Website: walmart
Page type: billing-address
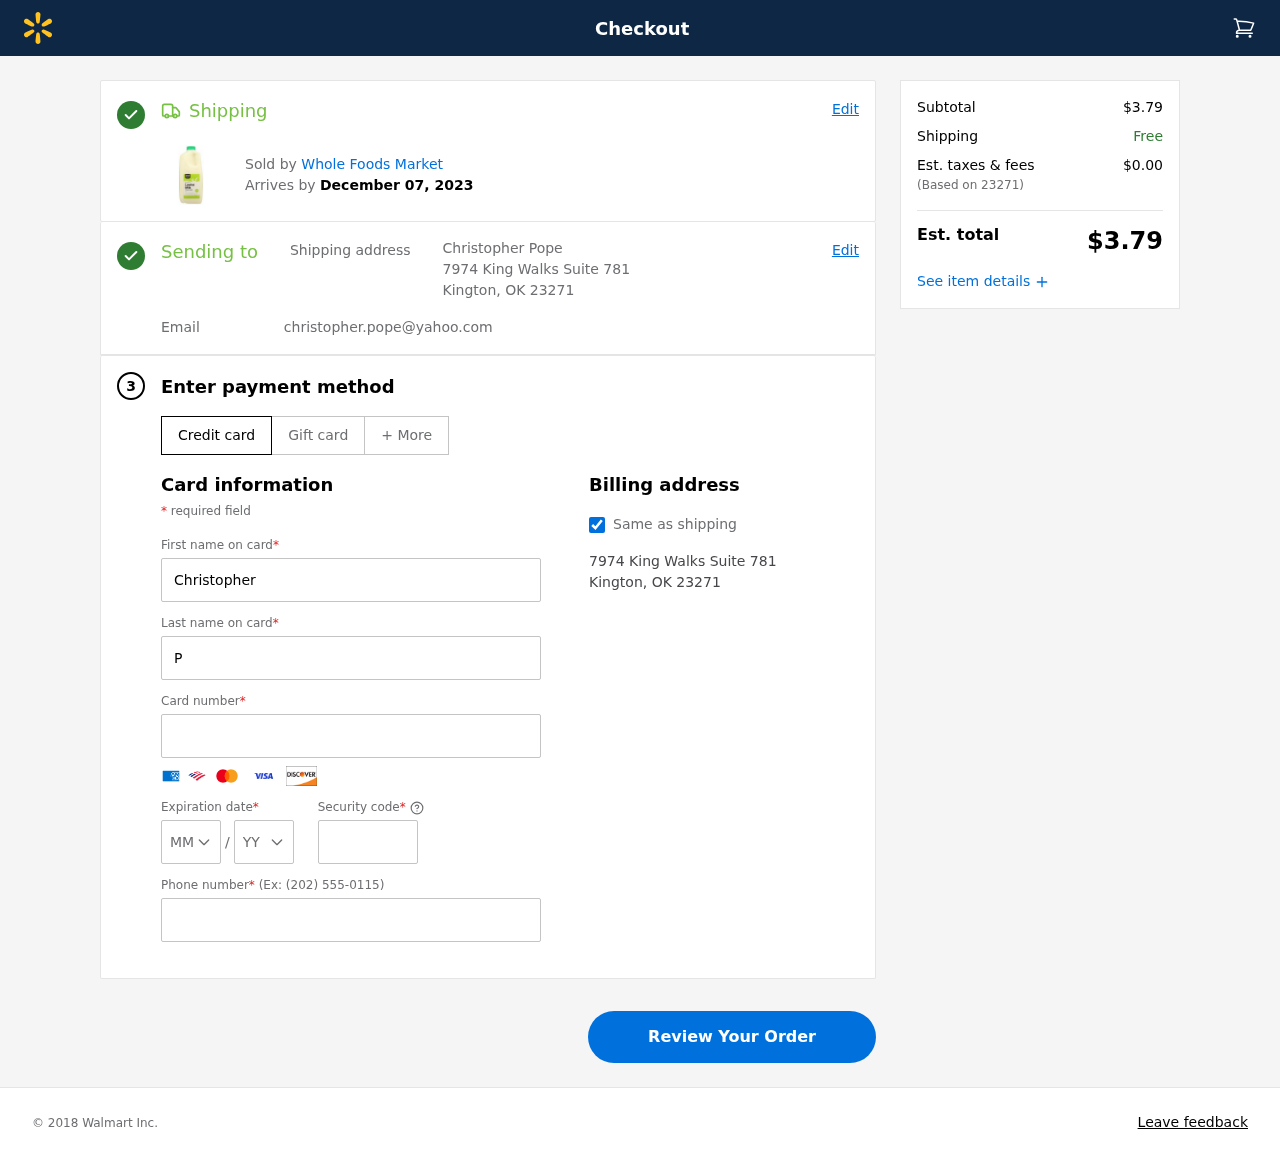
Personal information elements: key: PII_CARD_CVV
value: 7957
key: PII_CARD_EXPIRY_MONTH
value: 12
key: PII_CARD_EXPIRY_YEAR
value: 30
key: PII_CARD_NUMBER
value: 3493 3018 3893 537
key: PII_CITY_STATE_ZIP
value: Kington, OK 23271
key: PII_EMAIL
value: christopher.pope@yahoo.com
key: PII_FIRSTNAME
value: Christopher
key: PII_FULLNAME
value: Christopher Pope
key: PII_LASTNAME
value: Pope
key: PII_PHONE
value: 3446655489
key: PII_POSTCODE
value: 23271
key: PII_STREET
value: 7974 King Walks Suite 781
Product elements: key: PRODUCT1_BRAND
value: Whole Foods Market
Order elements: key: ORDER_DELIVERY_DATE
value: December 07, 2023
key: ORDER_SUBTOTAL
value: $3.79
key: ORDER_TAX
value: $0.00
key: ORDER_TOTAL
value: $3.79